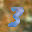
Label: 3